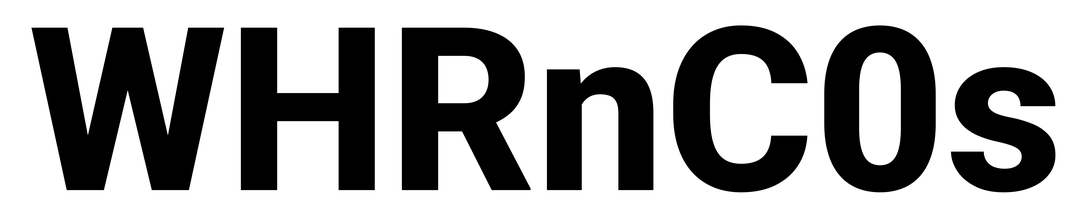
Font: Roboto_ExtraBold